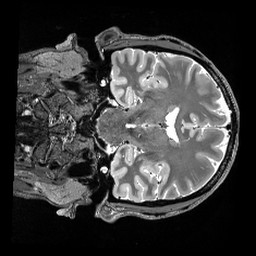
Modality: T2w
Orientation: coronal
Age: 46
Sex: male
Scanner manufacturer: siemens
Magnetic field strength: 3 T
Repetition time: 3.2 s
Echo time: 0.56 s